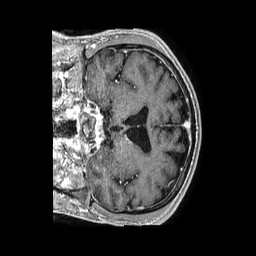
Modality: T1w
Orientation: coronal
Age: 51
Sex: male
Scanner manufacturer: philips
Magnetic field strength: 1.5 T
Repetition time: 0.007528 s
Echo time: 0.003431 s